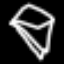
Label: diamond